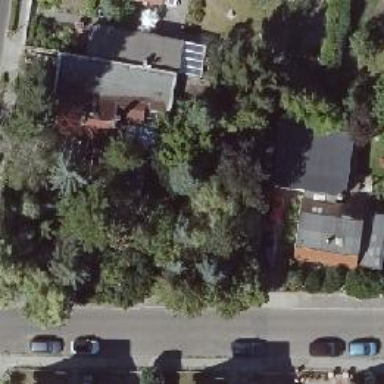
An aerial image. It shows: Detached building with gabled roof.